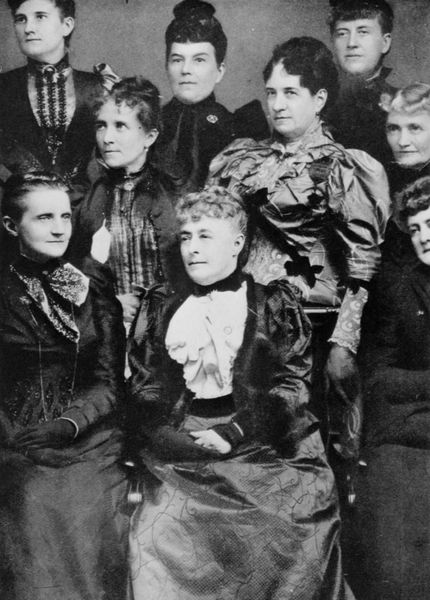
Titel: Frau Benjamin Harrison
Künstler: Mathew B. Brady
Schlagwörter: gruppe, schatten, weiß, frauen, menschen, sitzen, ausschnitt, blumen, busen, damen, frau, frisur, frisuren, grau, haar, handschuh, handschuhe, hell, jahrhundertwende, kleid, kleider, köpfe, licht, mund, nase, ohr, schmuck, schwarz, blick, dame, mode, schleife, gesichter, jacke, arme, augen, blicke, bluse, falten, gesicht, kleidung, kragen, pelz, stehen, ärmel, bildnis, gruppenportrait, hände, portrait, porträt, haare, mantel, stehend, familie, brosche, locke, locken, mittelscheitel, puffärmel, scheitel, lächeln, brüste, dutt, röcke, kette, amerika, detail, streng, glanz, robe, rüschen, halskette, foto, fotografie, kreuz, gala, schwarz-weiß, gruppenbild, damast, photo, reihen, richtung, kostüme, aufnahme, acht, neun, gruppenfoto, biesen, hintereinander, feierlich, hochgeschlossen, photographi, suffragetten, 1900, 9, emanzen, kreuzg, grußppe